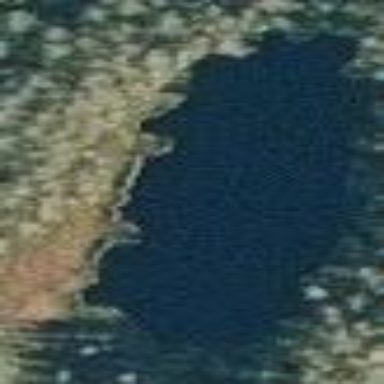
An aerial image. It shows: Pond with natural water.